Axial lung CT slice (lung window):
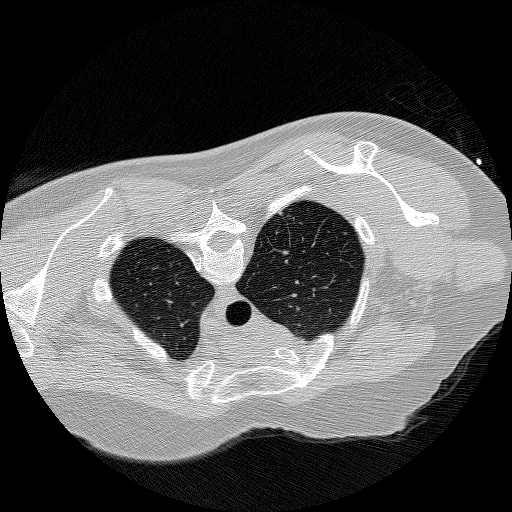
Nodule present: yes
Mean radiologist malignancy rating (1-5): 5